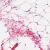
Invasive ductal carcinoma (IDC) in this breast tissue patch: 0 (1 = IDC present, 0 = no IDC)